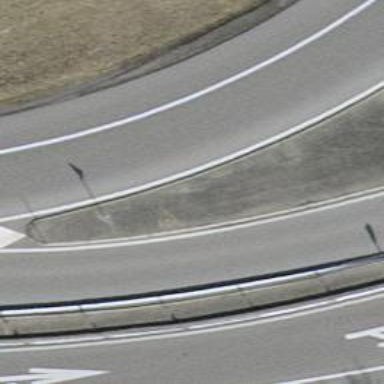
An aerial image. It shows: Motorway link.